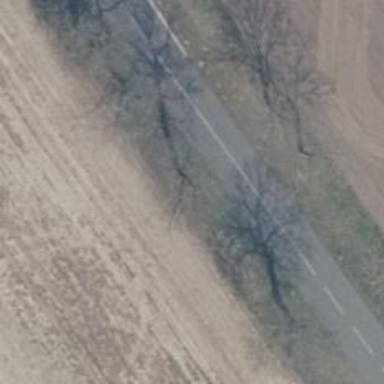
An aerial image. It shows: Row of trees in natural setting.